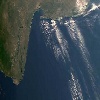
Label: water